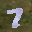
Label: 7